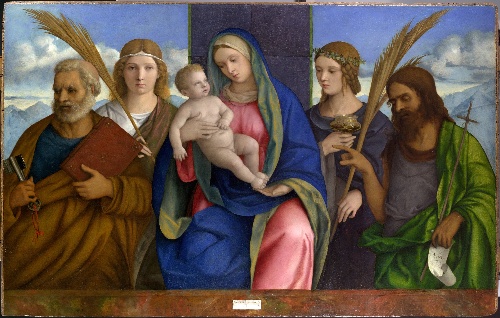
Title: Madonna and Child with Saints
Artist: Giovanni Bellini
Artist bio: Italian, Venice, active by 1459–died 1516 Venice
Object type: Painting
Classification: Paintings
Medium: Tempera and oil on wood
Dimensions: 38 1/4 x 60 1/2 in. (97.2 x 153.7 cm)
Department: European Paintings
Credit line: The Jules Bache Collection, 1949
Accession year: 1949
Repository: Metropolitan Museum of Art, New York, NY
Tags: Men|Women|Madonna and Child|Saints